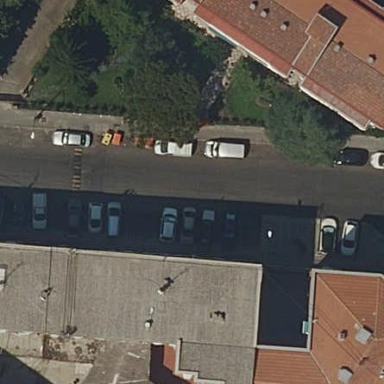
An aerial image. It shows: Image showing building with apartments.